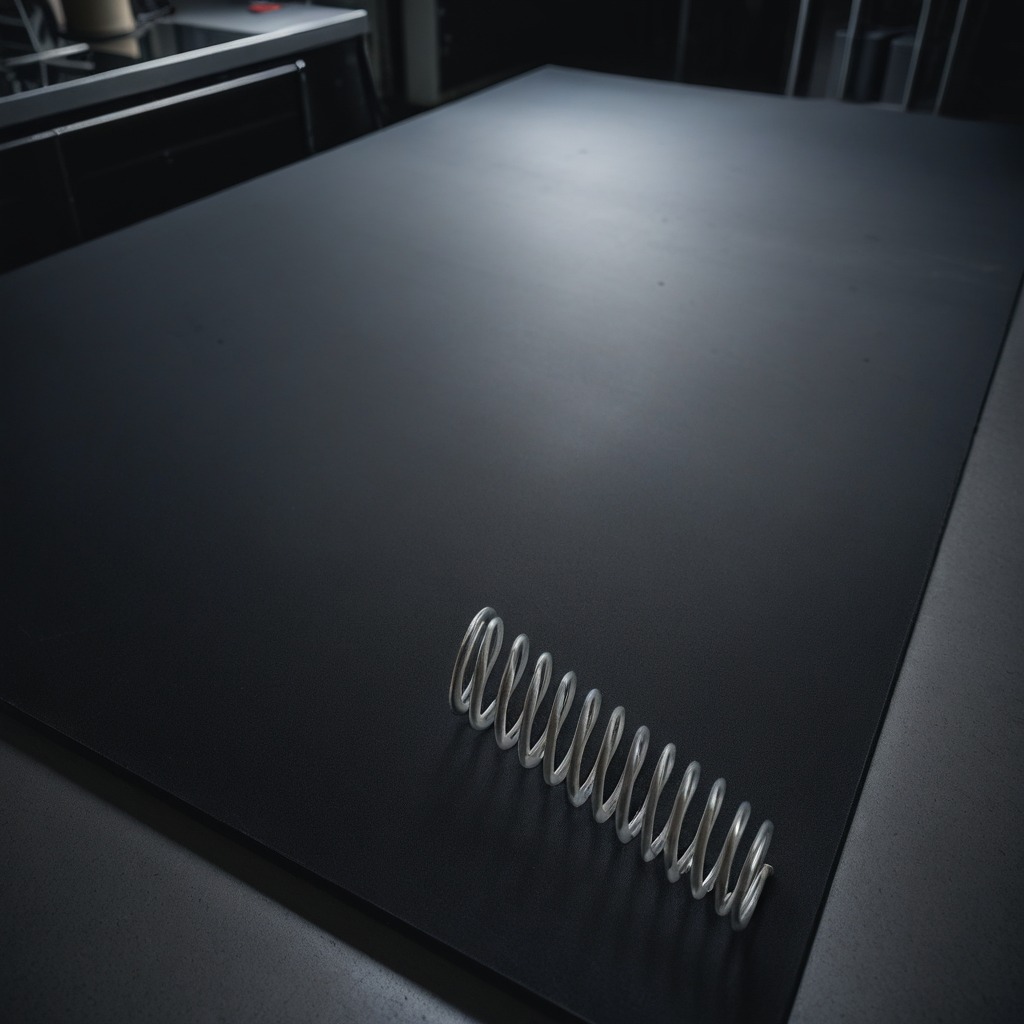
A coiled metal spring lies on the granite tabletop.